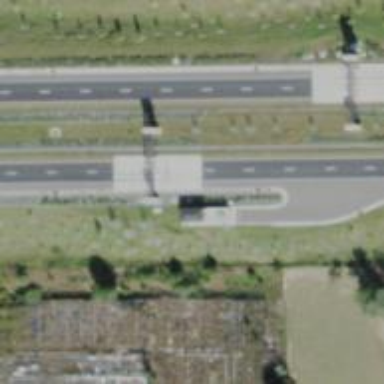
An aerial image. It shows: Toll gantry on the road.